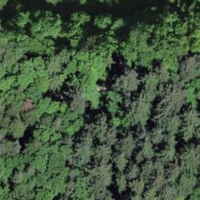
EUNIS habitat code: 44
Species observed at this site:
Stachys sylvatica